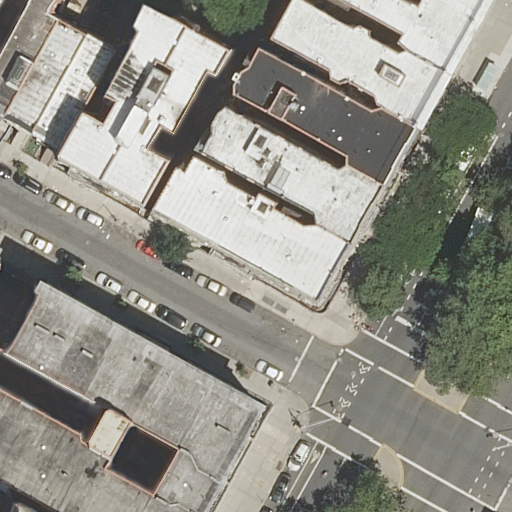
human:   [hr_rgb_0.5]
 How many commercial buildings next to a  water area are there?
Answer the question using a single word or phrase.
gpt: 0

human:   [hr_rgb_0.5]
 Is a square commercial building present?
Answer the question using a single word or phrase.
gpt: no

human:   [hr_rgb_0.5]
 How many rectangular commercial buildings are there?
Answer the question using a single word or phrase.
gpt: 0

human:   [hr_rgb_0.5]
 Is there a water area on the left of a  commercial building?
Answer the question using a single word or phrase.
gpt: no

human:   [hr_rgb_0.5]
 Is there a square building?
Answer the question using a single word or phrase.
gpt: no

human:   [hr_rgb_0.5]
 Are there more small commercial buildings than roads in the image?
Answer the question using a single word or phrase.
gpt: no

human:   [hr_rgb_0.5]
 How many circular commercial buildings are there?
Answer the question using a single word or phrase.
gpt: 0

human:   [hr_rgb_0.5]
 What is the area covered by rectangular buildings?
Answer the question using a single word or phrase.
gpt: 434m2

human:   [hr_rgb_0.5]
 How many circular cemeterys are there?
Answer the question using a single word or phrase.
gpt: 0

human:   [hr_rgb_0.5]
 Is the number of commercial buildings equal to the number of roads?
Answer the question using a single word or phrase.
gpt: no

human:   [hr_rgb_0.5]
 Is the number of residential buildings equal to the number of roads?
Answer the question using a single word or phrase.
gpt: no

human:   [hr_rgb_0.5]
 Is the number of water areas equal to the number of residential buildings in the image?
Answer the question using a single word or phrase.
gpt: no

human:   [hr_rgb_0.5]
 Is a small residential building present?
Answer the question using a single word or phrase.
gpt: yes

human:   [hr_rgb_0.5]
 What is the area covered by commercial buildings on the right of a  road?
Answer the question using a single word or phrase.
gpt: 0m2

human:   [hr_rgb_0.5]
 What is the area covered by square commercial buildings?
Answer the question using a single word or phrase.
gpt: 0m2

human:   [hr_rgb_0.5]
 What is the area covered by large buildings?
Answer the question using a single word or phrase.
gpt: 2086m2

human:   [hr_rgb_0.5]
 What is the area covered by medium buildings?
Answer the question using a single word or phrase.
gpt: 2247m2

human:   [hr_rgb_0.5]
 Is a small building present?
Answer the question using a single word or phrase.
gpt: yes

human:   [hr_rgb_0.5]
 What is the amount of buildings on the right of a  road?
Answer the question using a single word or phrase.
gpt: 2

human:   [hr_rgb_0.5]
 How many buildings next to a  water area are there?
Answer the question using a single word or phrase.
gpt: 0

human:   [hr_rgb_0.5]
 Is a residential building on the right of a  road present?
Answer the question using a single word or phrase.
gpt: yes

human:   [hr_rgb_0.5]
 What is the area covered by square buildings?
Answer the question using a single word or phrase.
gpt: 0m2

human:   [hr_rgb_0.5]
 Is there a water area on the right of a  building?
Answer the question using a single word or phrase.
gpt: no

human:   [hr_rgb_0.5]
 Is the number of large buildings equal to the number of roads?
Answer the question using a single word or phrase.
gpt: no

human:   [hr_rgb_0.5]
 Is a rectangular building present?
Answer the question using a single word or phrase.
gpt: yes

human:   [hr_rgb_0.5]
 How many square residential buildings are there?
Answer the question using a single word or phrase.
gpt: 0

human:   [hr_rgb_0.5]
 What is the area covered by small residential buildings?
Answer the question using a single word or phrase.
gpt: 1m2

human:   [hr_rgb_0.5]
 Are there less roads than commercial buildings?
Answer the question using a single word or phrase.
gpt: no

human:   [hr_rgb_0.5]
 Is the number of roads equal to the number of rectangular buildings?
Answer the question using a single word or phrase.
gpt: no

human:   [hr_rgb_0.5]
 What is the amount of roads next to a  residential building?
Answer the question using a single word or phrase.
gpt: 3

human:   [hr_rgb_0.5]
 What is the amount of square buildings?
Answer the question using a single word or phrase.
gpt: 0

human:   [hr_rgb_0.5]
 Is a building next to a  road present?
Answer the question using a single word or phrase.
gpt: yes

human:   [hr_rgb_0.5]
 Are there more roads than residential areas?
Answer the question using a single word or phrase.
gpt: yes

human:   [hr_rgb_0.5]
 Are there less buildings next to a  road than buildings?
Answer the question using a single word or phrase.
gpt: no

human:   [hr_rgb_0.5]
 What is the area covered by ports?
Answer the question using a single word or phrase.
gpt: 0m2

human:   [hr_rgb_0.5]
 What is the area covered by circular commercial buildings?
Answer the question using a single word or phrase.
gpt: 0m2